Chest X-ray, AP view. Patient: 48 years old, sex F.
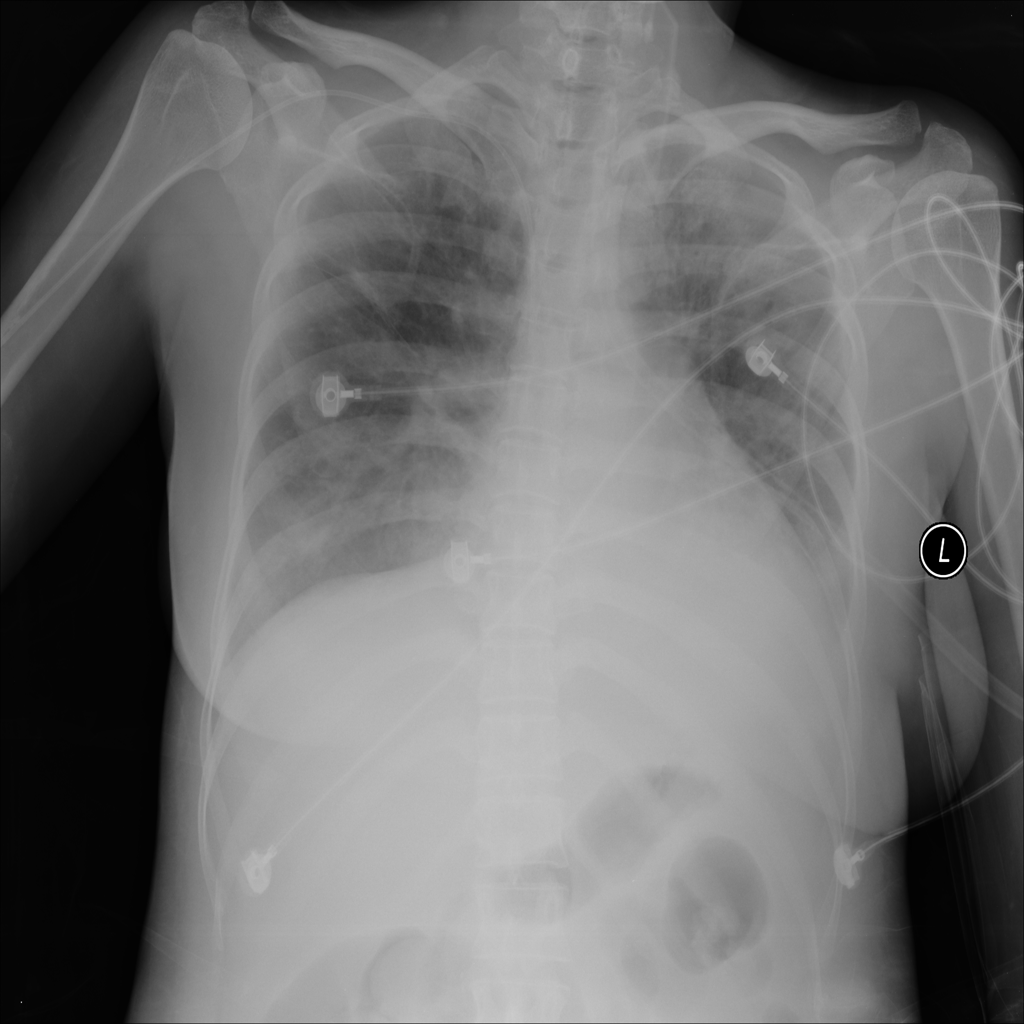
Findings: Atelectasis, Consolidation